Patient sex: F
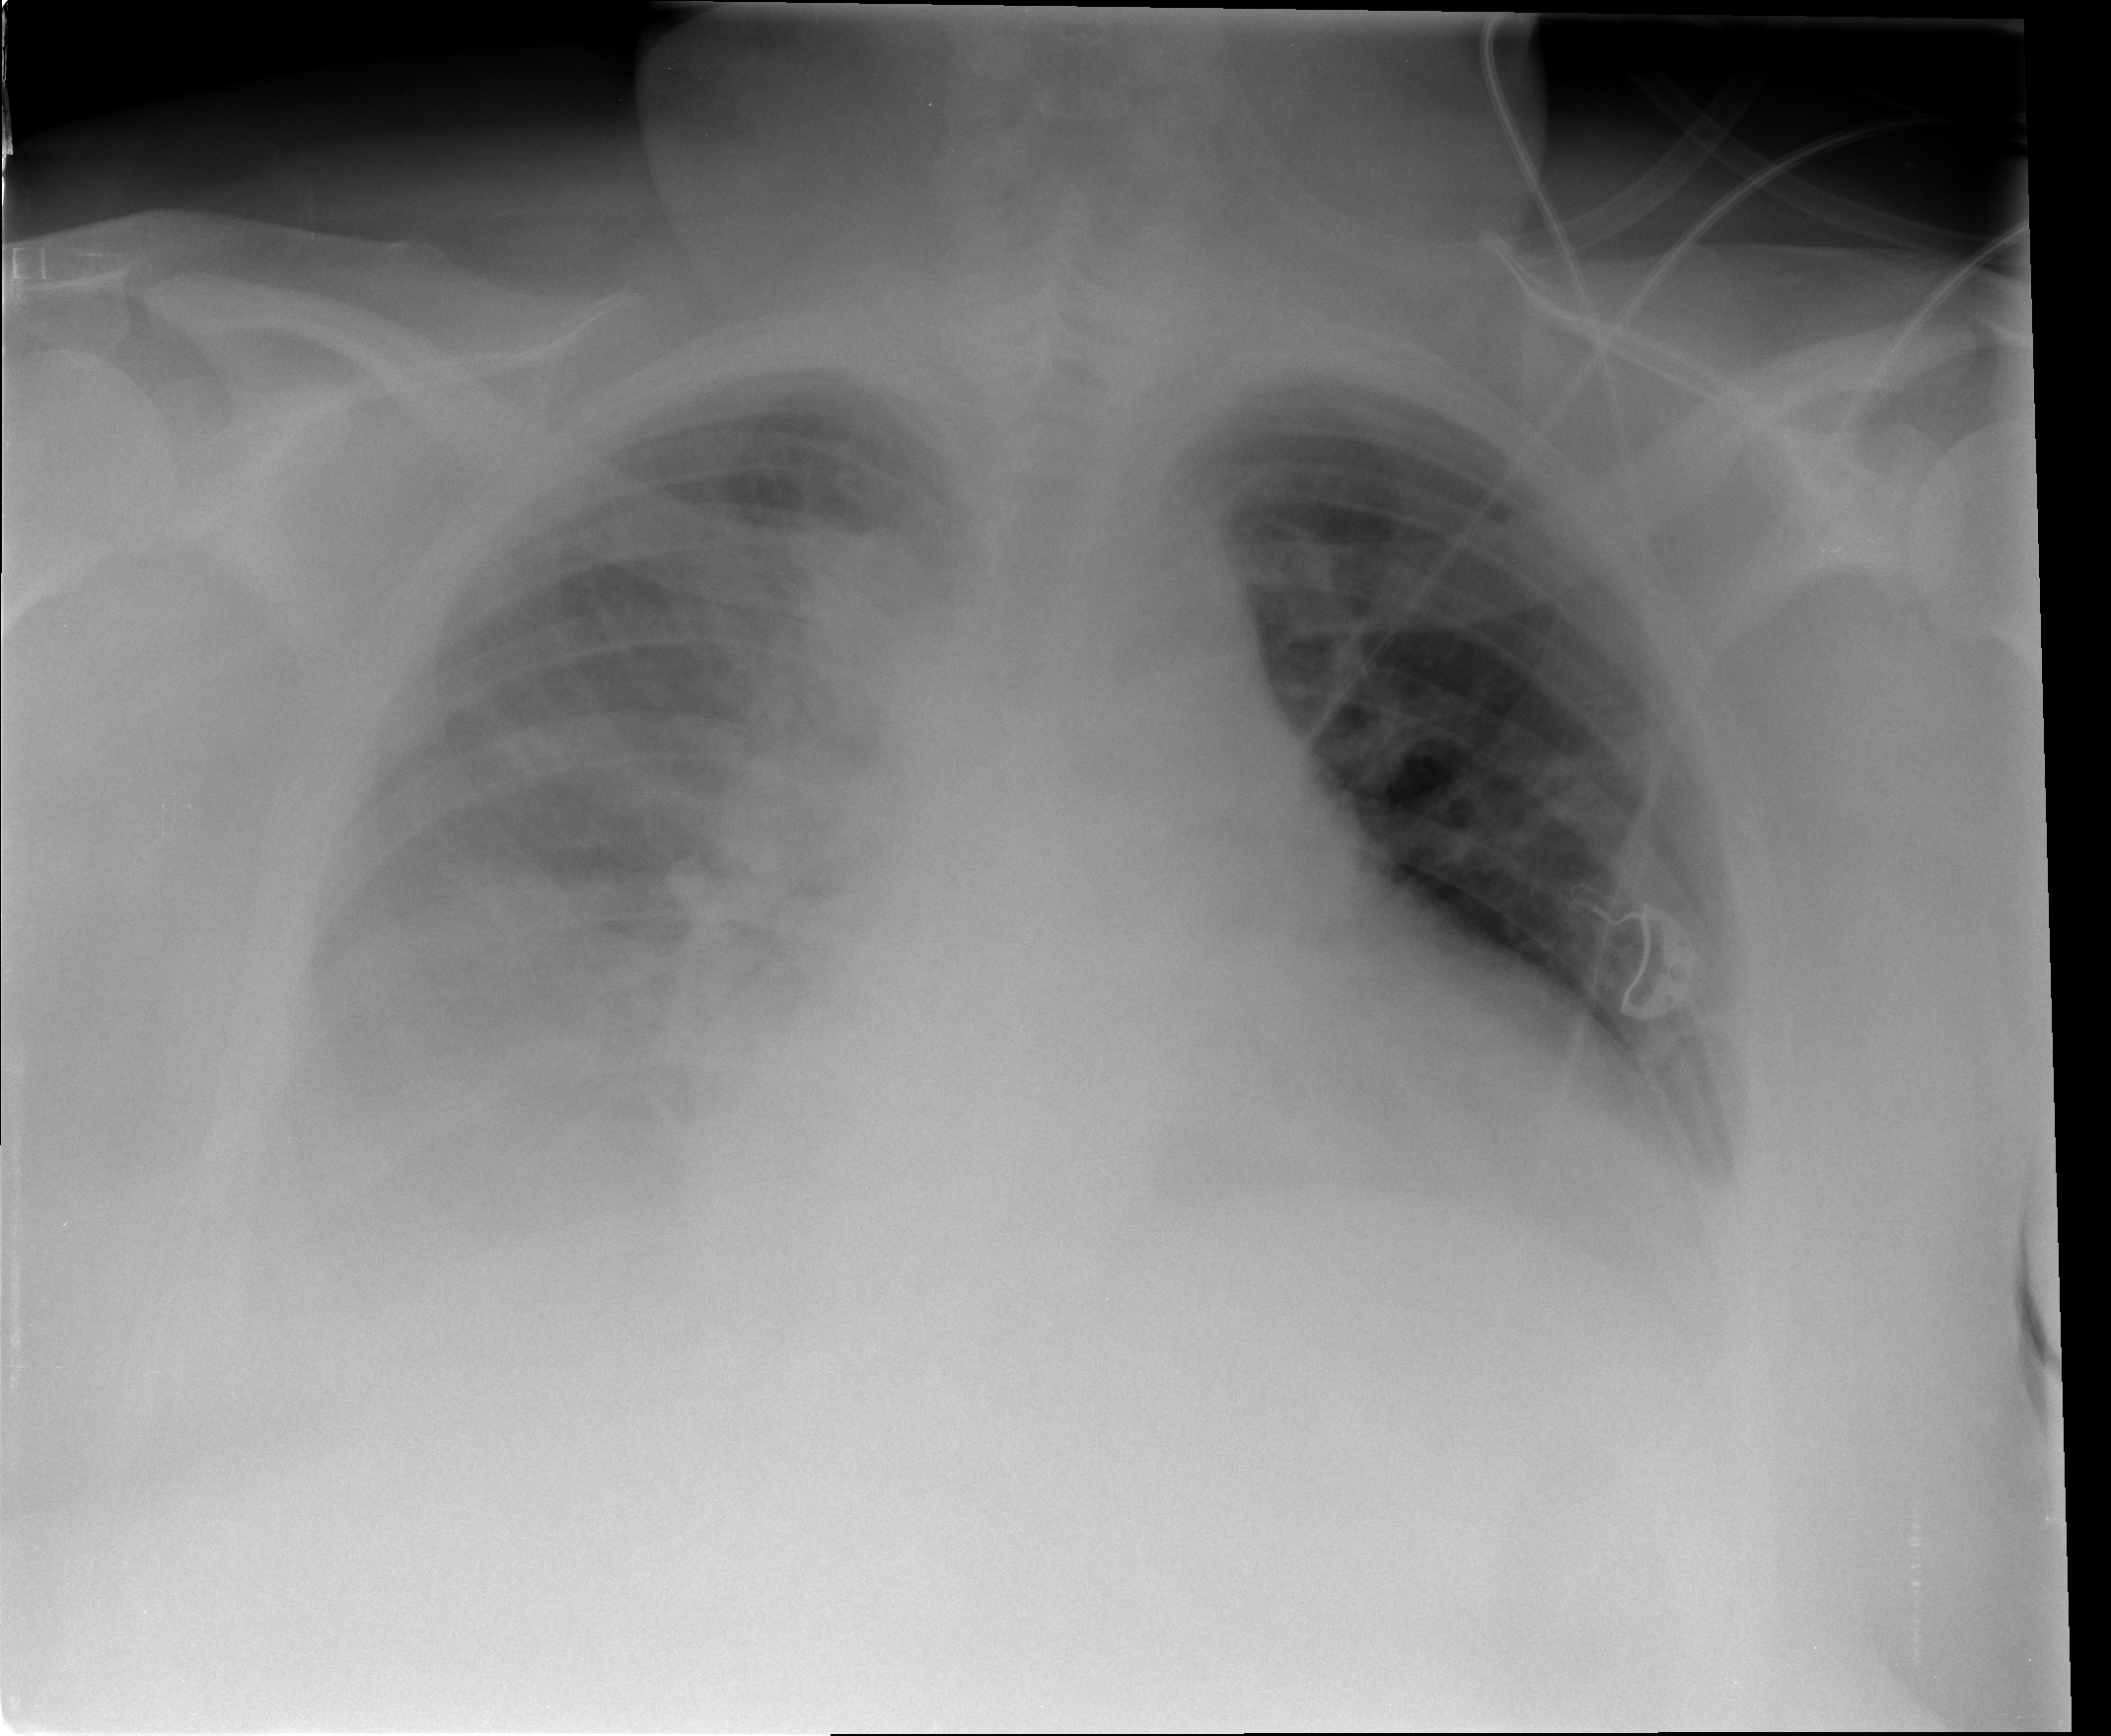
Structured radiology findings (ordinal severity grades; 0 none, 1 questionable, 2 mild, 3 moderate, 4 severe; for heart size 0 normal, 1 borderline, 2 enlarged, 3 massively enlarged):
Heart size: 2
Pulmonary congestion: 2
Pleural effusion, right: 3
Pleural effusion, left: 1
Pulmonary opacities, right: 0
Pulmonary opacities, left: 0
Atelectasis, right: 2
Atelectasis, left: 0